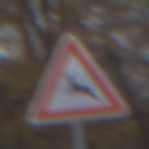
Verkehrszeichen: WildwechselRechts
Umgebung: Outdoor, Nature
Tageszeit: MorningAfternoon
Wetter: Overcast
Licht: Natural
Jahreszeit: NotSpecified
Kontrast: LowContrast